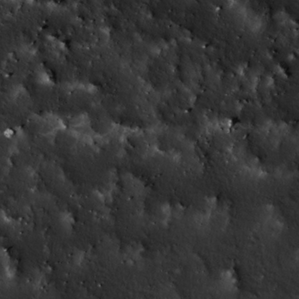
Label: non_frost